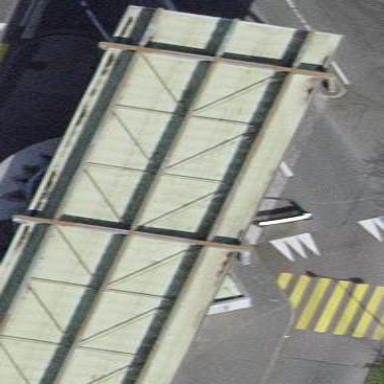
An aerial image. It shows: Customs building with border control barrier on its roof.